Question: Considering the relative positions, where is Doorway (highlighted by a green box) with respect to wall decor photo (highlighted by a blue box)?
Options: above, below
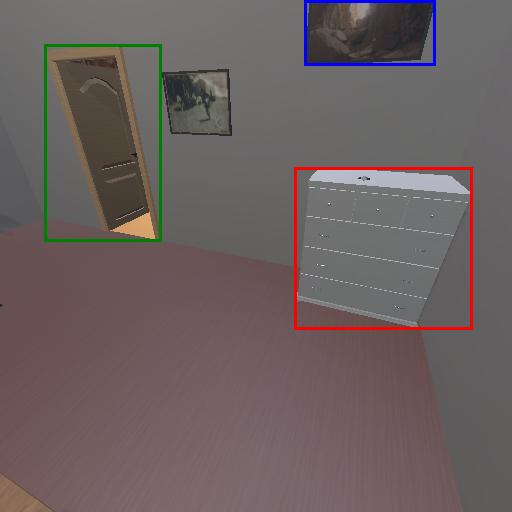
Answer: above